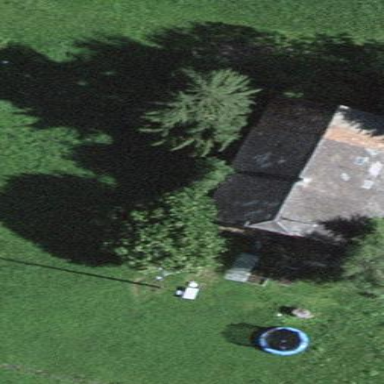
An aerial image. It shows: Farm building.